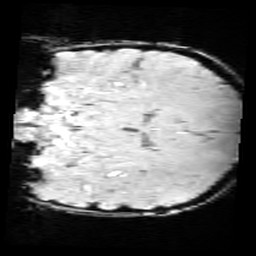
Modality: SWI
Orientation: coronal
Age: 9
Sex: male
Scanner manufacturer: siemens
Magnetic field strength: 3 T
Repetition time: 0.027 s
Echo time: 0.02 s